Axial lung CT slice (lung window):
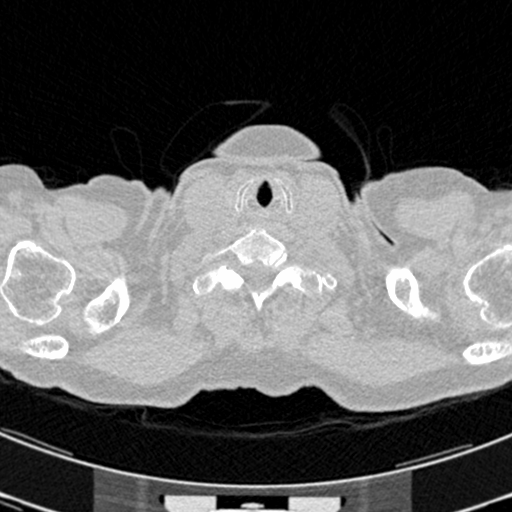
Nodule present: no